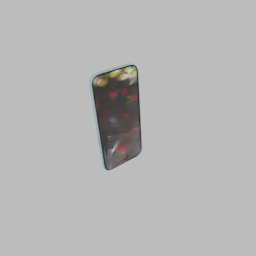
Label: electronics